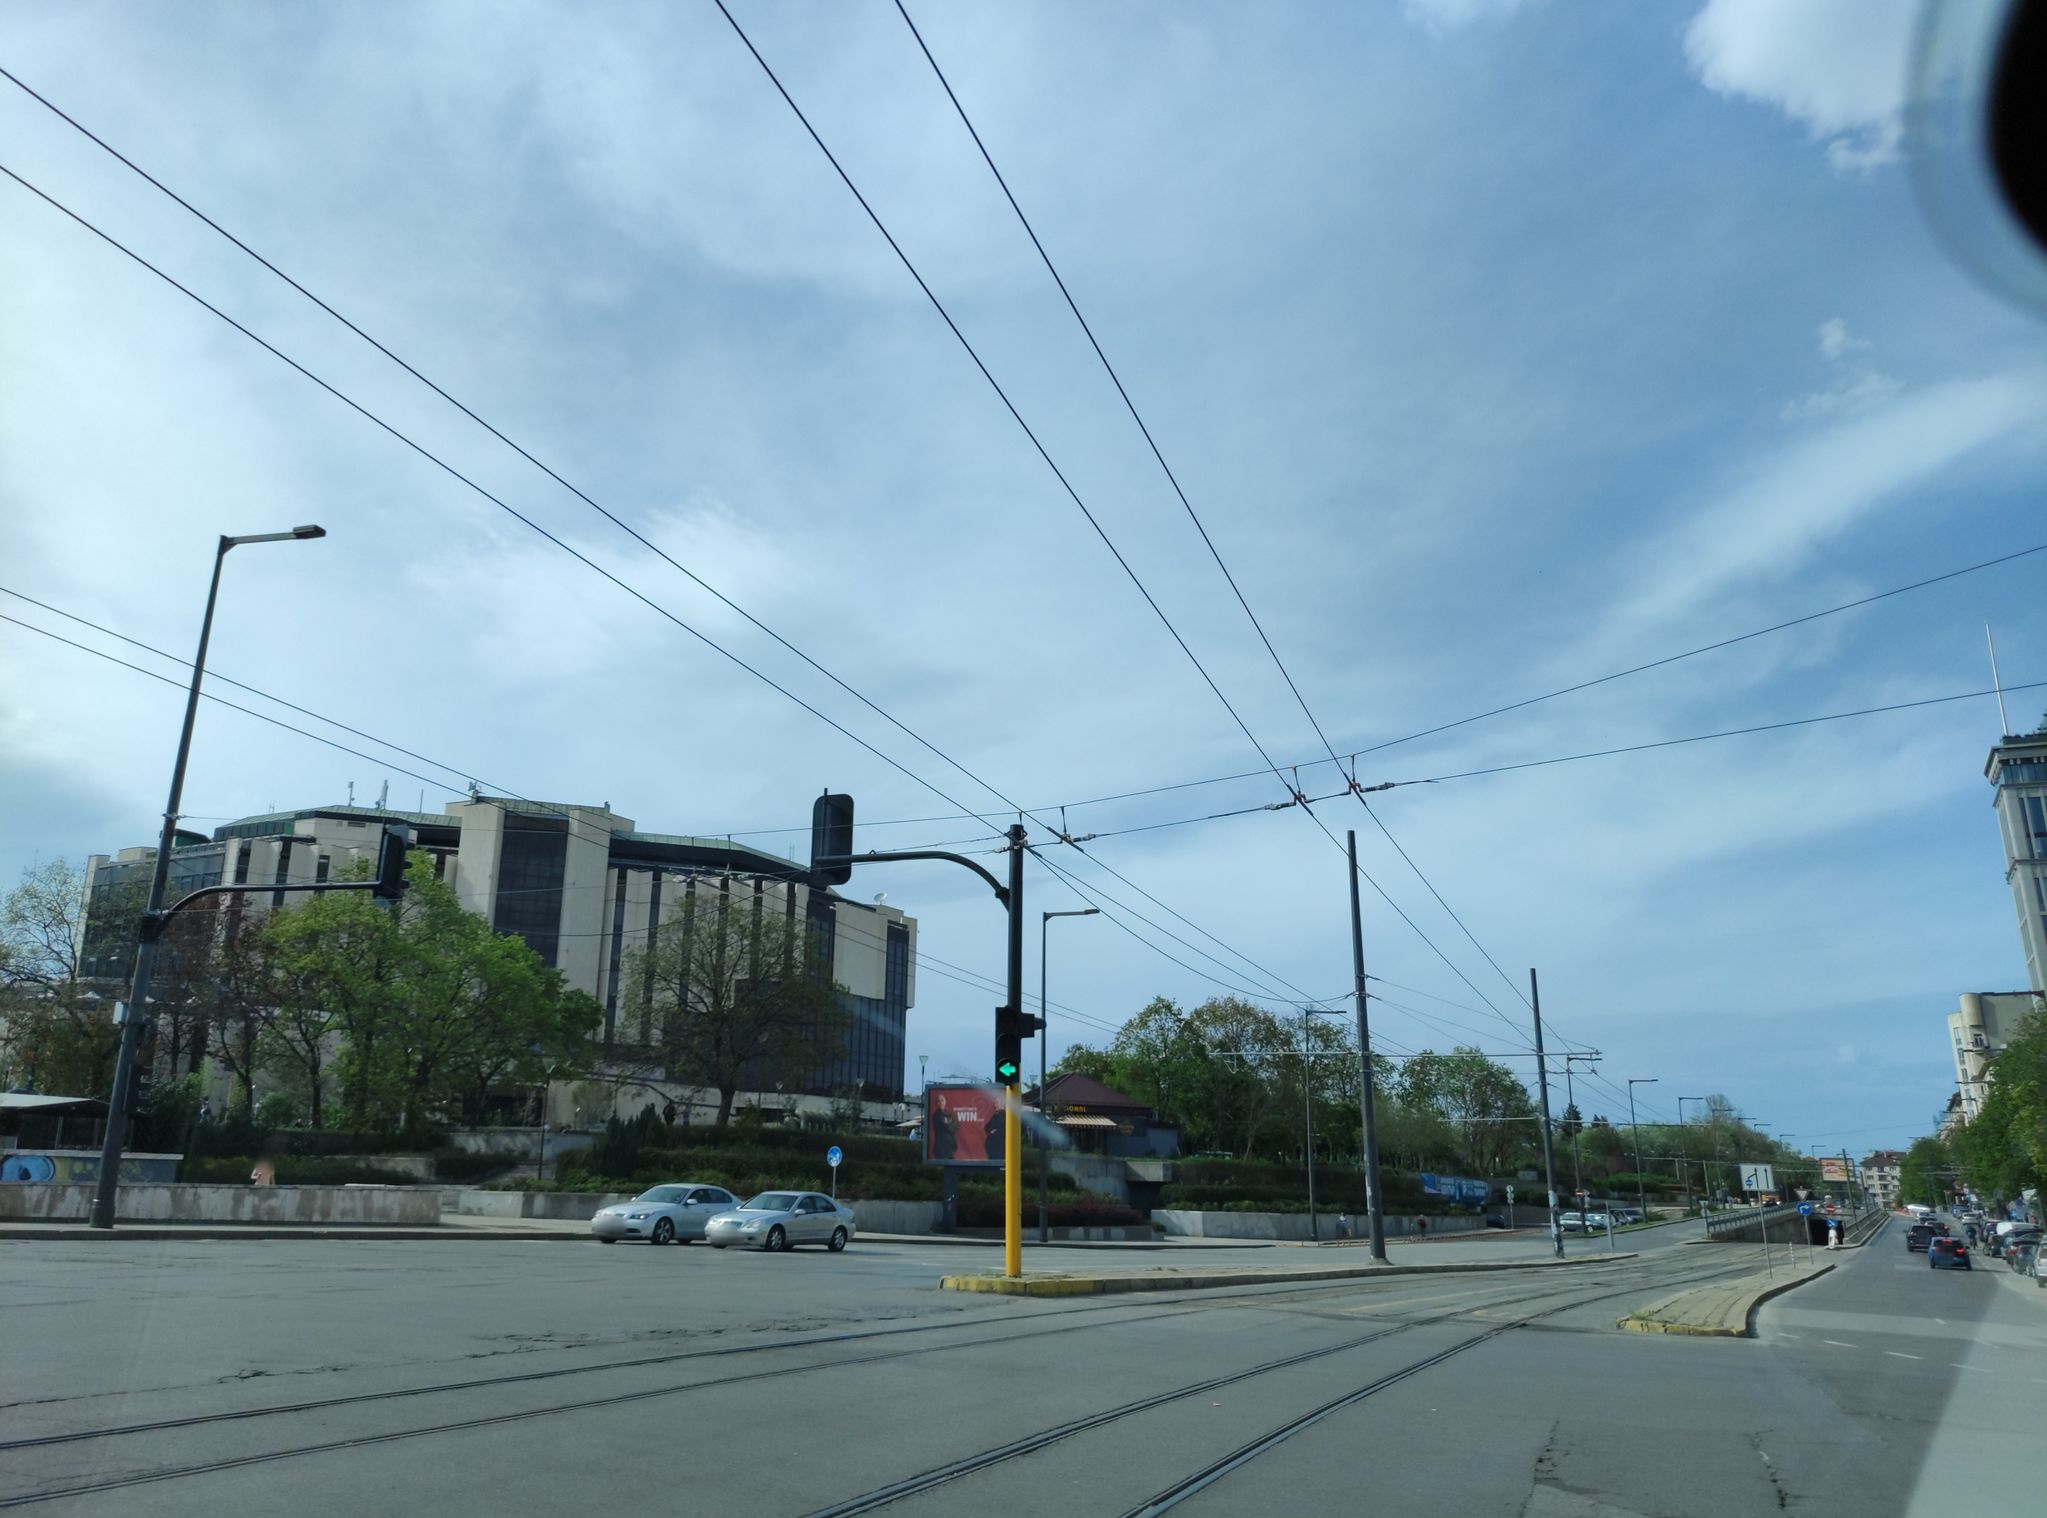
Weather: cloudy
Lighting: day
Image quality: good
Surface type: driving surface
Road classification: service
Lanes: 2
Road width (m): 18.0
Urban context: urban centre
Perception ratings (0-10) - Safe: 2.3, Lively: 6.89, Beautiful: 4.6, Boring: 5.47, Depressing: 6.95, Wealthy: 2.17